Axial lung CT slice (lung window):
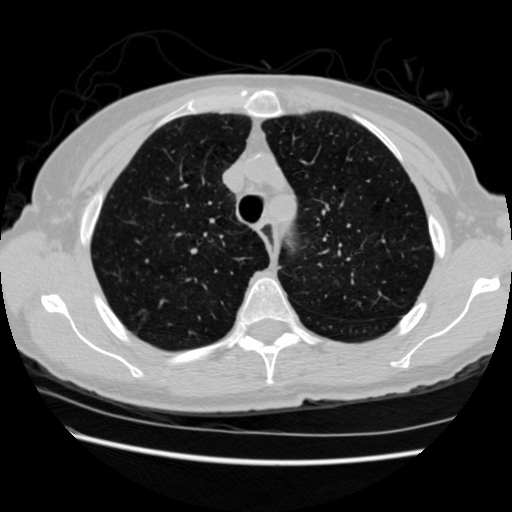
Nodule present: no